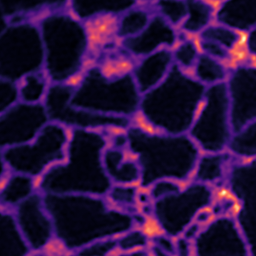
Label: Super-resolution ER image